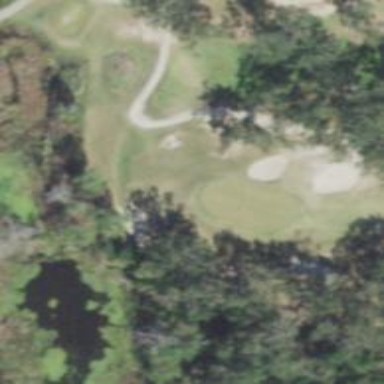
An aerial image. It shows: View of golf hole.